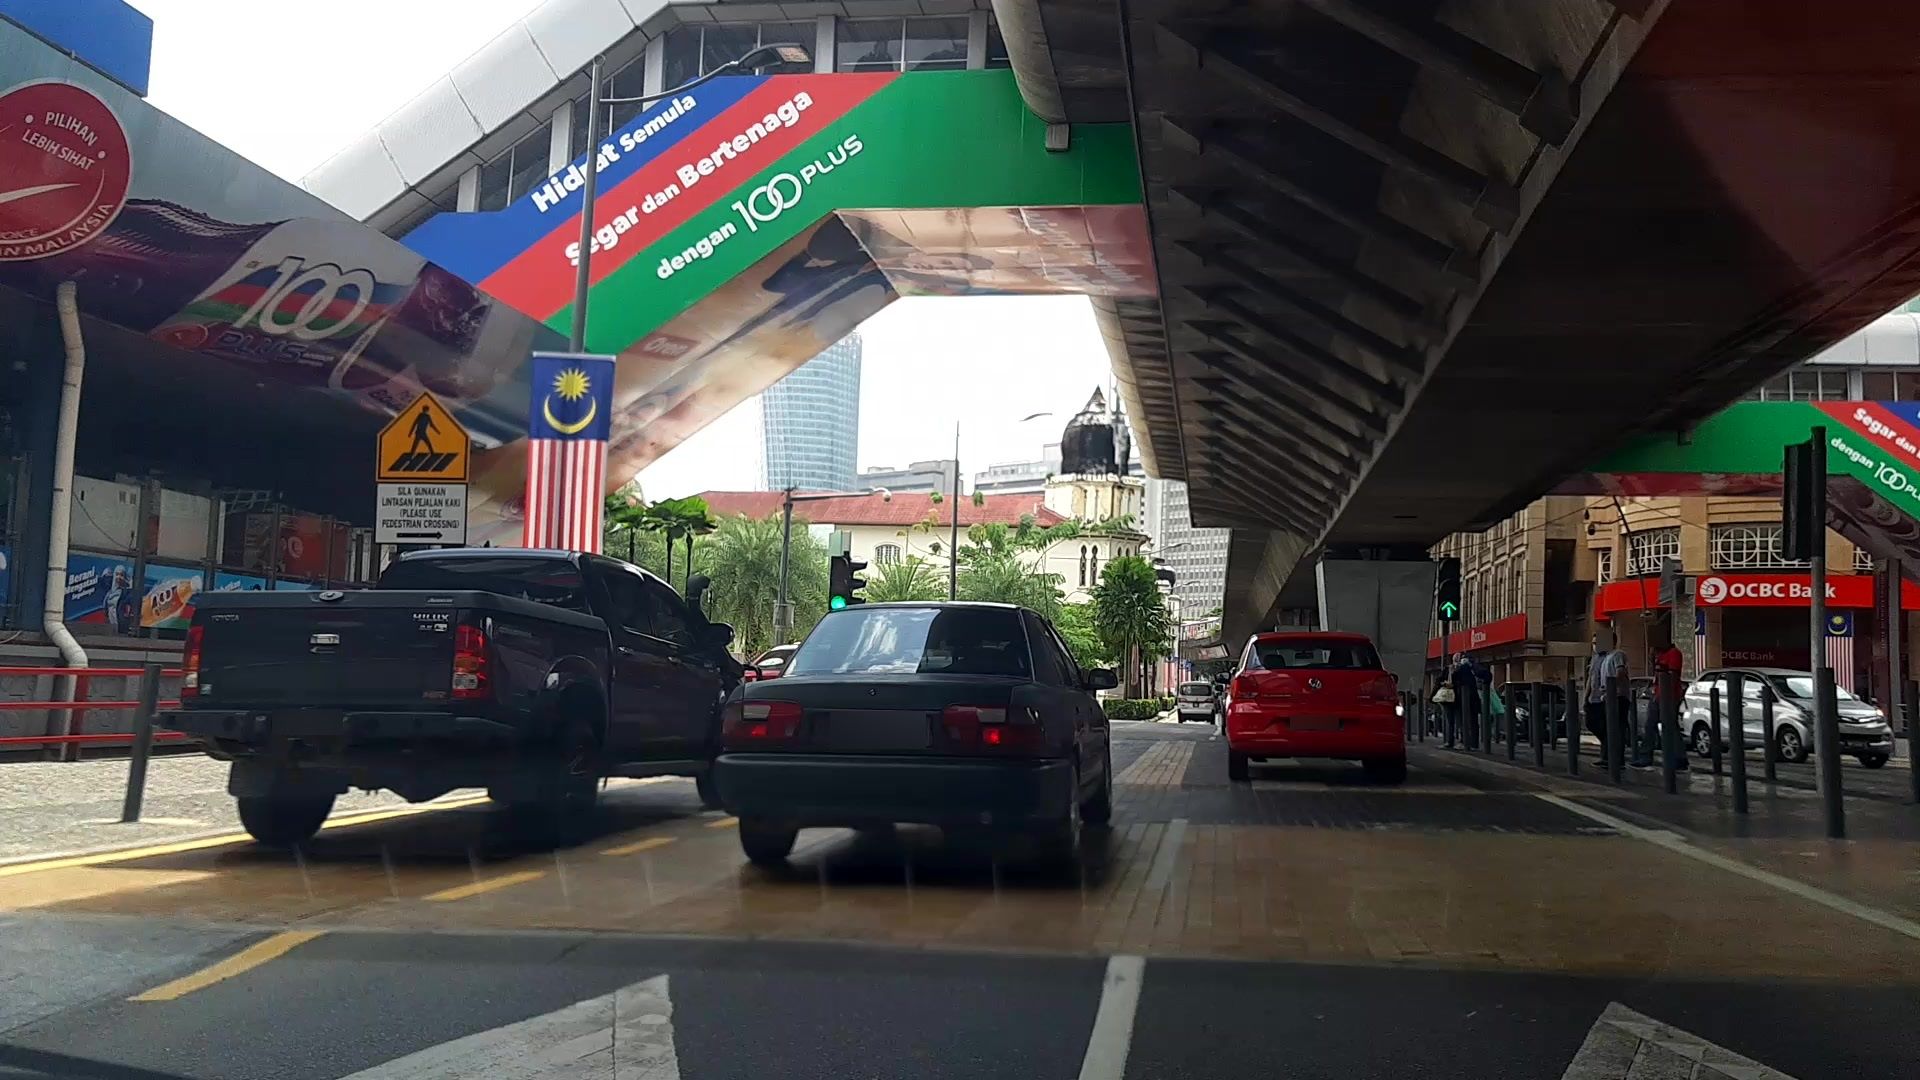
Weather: clear
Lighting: day
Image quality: good
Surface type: driving surface
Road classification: footway, corridor, steps
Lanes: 2
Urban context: urban centre
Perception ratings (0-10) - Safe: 4.26, Lively: 6.35, Beautiful: 7.91, Boring: 0.81, Depressing: 6.63, Wealthy: 5.36